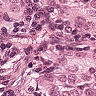
Metastatic tissue present: yes